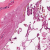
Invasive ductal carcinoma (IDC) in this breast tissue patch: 0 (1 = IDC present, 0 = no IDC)